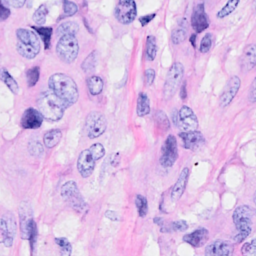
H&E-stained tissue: Breast